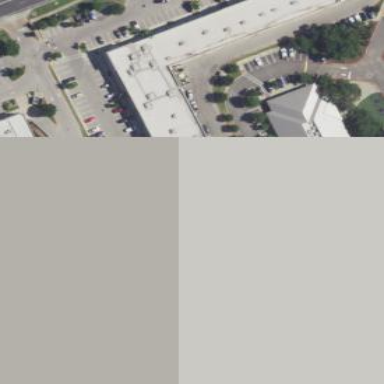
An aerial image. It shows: Retail building.